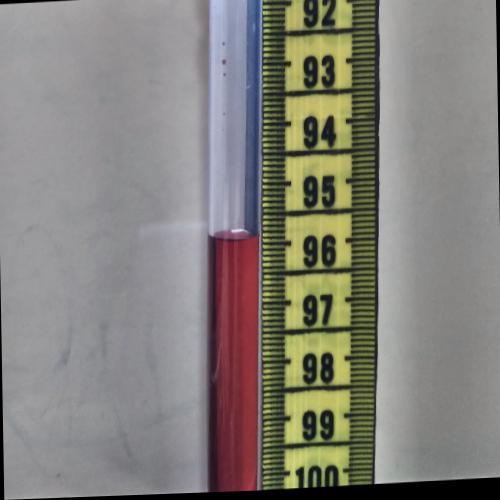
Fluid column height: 95.9 cm